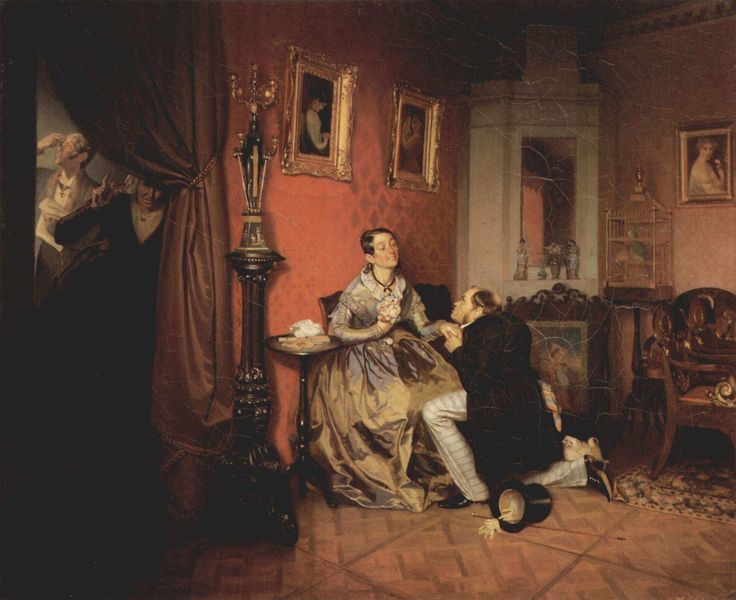
Titel: Die launische Braut
Künstler: Pawel Andrejewitsch Fedotow
Standort: Moskva
Institution: Tretjakow-Galerie
Schlagwörter: dunkel, gemälde, hand, mann, schatten, vogel, weiß, frauen, menschen, sitzen, blumen, braun, frau, grau, handschuh, handschuhe, hell, hut, kariert, kleid, lampe, licht, männer, raum, schwarz, stuhl, stühle, szene, tisch, zimmer, dame, hund, rot, teppich, zylinder, alt, hose, wand, band, diener, gesicht, kragen, mensch, rahmen, spitze, bild, goldrahmen, herr, hände, möbel, portrait, spiegel, vorhang, vögel, boden, gold, interieur, mantel, pose, sessel, sitzend, decke, eltern, mutter, paar, vater, zilinder, rosa, seide, genre, kamin, ofen, stock, lächeln, bilder, bilderrahmen, kuss, liebe, sofa, wohnzimmer, ecke, zimmerecke, parkett, hocker, saal, frack, gardine, salon, tapete, wohnung, wandteppich, glatze, kerze, tischchen, kerzen, leuchter, stube, geschlossen, blumenstrauß, strauß, spitzweg, fliesen, knien, kacheln, bildnisse, portraits, fries, biedermeier, kerzenständer, liebespaar, ehe, butler, kniend, kleiderständer, versteck, hochzeit, verehrung, einrichtung, antrag, lackschuhe, käfig, papagei, vogelbauer, vogelkäfig, voliere, anbetung, bitte, kandelaber, kniefall, aum, lauscher, heirat, lauschen, verehrer, heiratsantrag, spitzel, beobachtet, kaminaufsatz, ylinder, anhalten, bildr, amtrag, lächerlich, kotau, lauschende, volier, blumenbuquet, goldene bilderrahmen